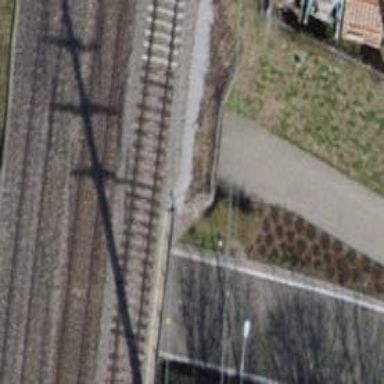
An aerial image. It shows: Bridge with electrified rail tracks and contact line.